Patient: sex M, age 65
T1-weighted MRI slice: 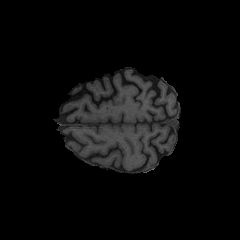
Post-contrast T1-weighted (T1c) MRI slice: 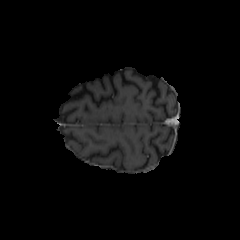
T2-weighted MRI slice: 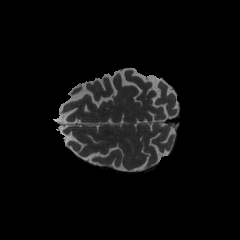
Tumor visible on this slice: no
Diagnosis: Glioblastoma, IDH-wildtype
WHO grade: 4